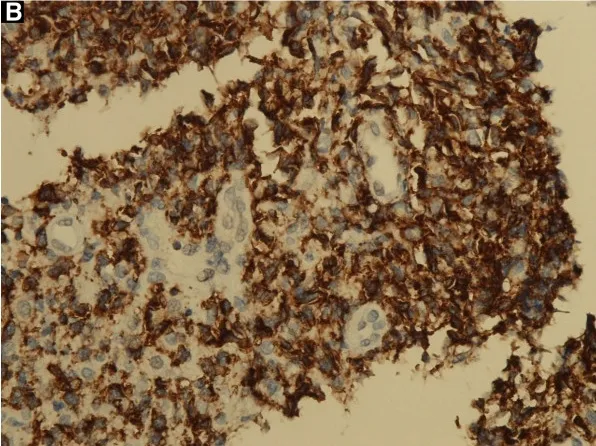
NK/T cell lymphoma, nasal type. B: atypical lymphocytes positive for CD56 (original magnification X 40).
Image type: pathology (immunostaining)